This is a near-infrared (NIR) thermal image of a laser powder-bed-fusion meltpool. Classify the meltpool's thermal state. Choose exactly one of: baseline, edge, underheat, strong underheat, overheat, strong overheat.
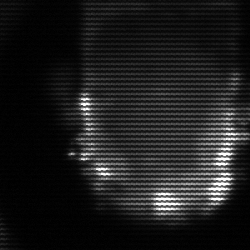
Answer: baseline